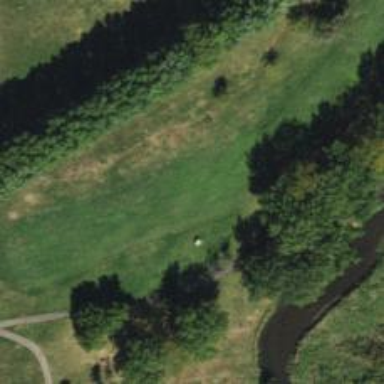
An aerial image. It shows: View of golf hole.